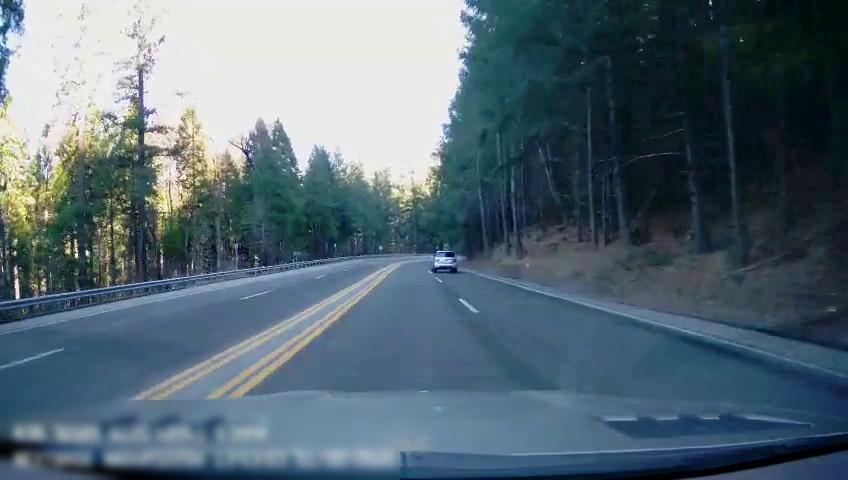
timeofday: Day
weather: Sunny
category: Drivable Space
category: Vehicles | SUV
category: Lanes | Current Lane
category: Lanes | Alternate Lane
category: Lanes | Current Lane
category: Lanes | Alternate Lane
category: Lanes | Opposite Lane
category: Lanes | Opposite Lane
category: Lanes | Opposite Lane
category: Lanes | Opposite Lane